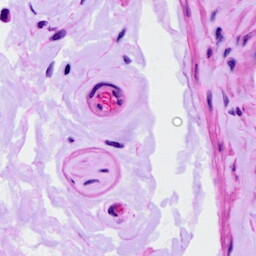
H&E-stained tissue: Ovarian